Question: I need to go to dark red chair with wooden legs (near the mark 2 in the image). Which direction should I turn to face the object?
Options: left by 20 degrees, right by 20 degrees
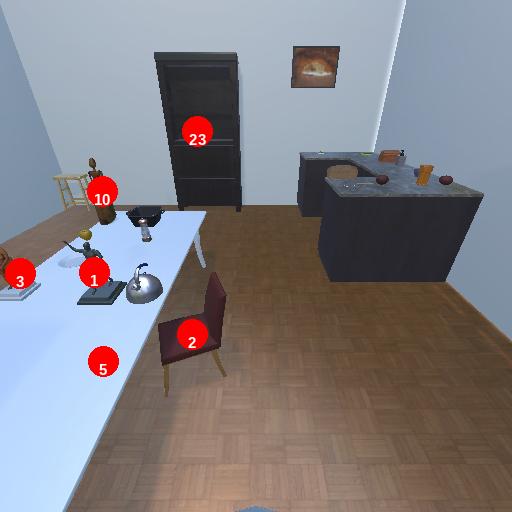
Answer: left by 20 degrees